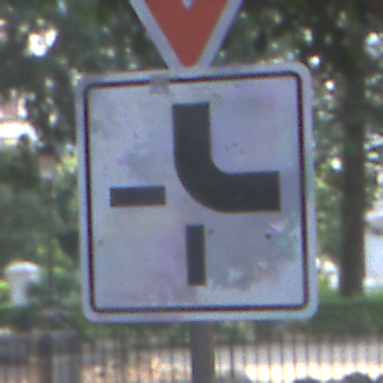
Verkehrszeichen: VerlaufVorfahrtsstrasse4
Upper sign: VorfahrtGewaehren
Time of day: MorningAfternoon
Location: Outdoor (Suburban)
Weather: PartlyCloudy
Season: NotSpecified
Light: Natural